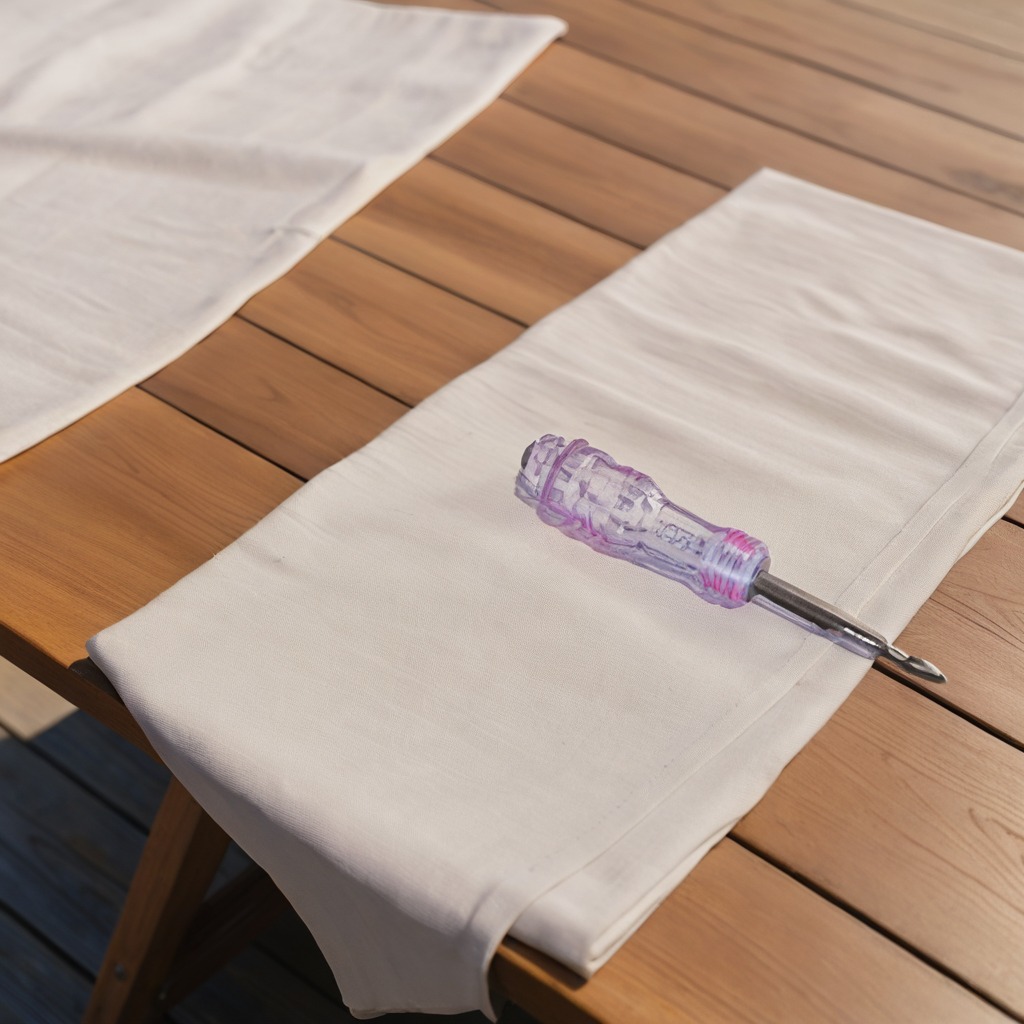
A screwdriver is lying on the wooden table in the outdoor workshop during daytime bright natural light soft shadows worn but beneath the cloth.